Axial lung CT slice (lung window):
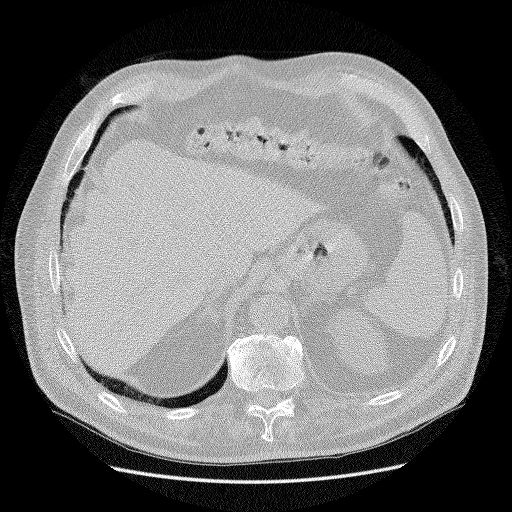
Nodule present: no